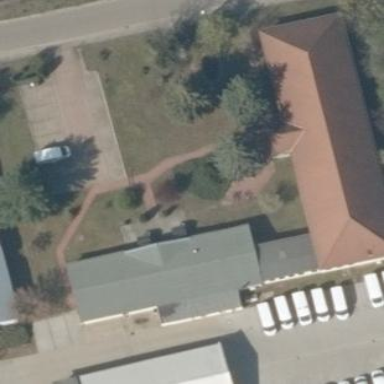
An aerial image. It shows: Commercial building.